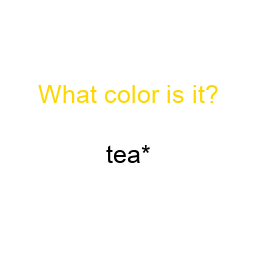
Color: black
Color name shown: teal
Background color: white
Question text color: gold